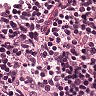
Metastatic tissue present: no